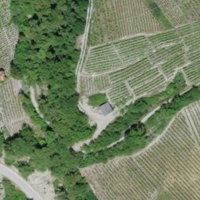
EUNIS habitat code: 40
Species observed at this site:
Tussilago farfara